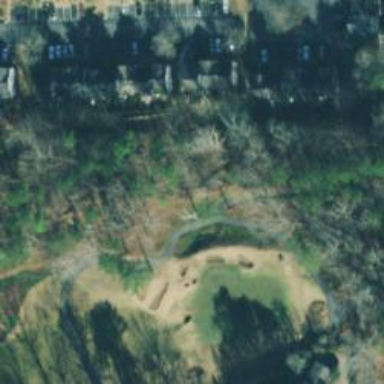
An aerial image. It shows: Service road designated as golf cart path.